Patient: sex F, age 71
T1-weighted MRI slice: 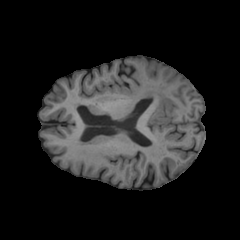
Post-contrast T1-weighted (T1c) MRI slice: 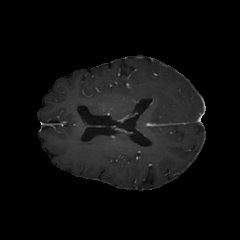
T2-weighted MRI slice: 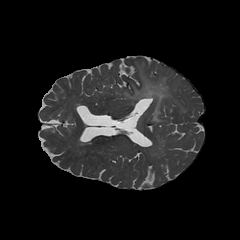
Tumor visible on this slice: yes
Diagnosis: Astrocytoma, IDH-mutant
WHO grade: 2